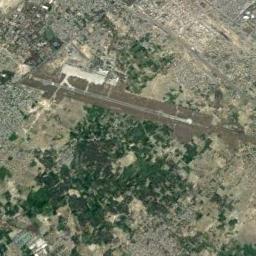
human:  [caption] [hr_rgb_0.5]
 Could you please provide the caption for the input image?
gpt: There is an airport built in unengaged land with some trees beside .

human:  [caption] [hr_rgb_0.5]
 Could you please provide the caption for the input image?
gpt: An airport with a runway and an open area in the vacant lot while dense residential areas and the forest beside .

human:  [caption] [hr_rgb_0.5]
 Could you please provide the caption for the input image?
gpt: An airport with a runway and many buildings is surrounded by a brown and green farmland .

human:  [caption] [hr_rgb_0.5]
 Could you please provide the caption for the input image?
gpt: There are two crossing runways here .

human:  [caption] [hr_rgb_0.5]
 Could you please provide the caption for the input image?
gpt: The airport is surrounded by grass .